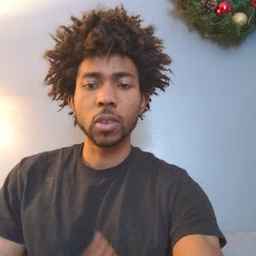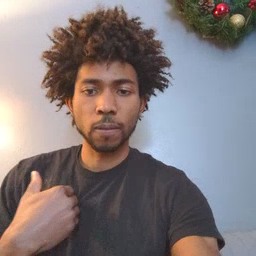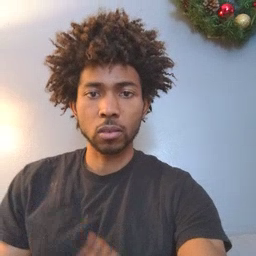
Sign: haveto